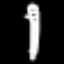
Label: pencil